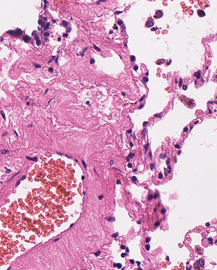
Tumor epithelial tissue: no
Tumor-associated stroma tissue: yes
Normal tissue: no